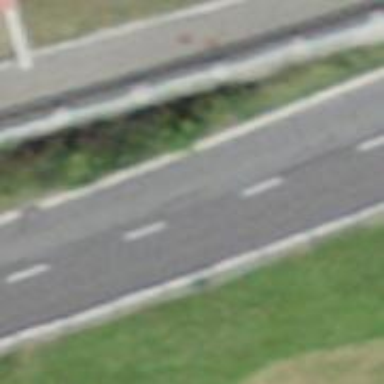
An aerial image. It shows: Primary highway.